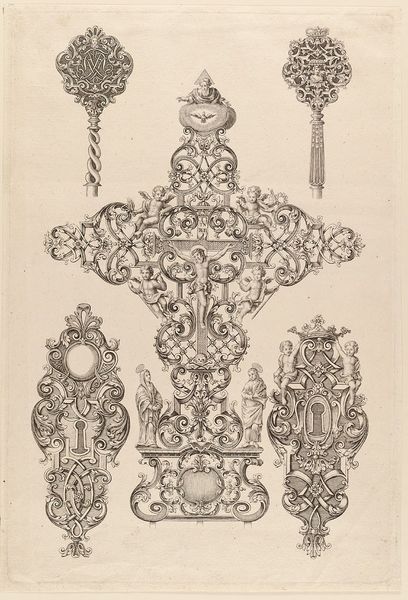
Titel: Ein Kruzifix, zwei Schlüssel und Beschläge, Blatt aus der Folge 'Neü inventiertes Schlosser Reiß=Buch gezeichnet von Frank Leopold Schmittner Schlosser gesell'
Künstler: Franz Leopold Schmittner
Standort: Hamburg
Institution: Museum für Kunst und Gewerbe Hamburg
Schlagwörter: zeichnung, barock, johannes, taube, grafik, graphik, figuren, ornamente, fotografie, photographie, kreuz, druckgraphik, druckgrafik, radierung, kunstgewerbe, christus, laubwerk, blattwerk, heiliger, schlüssel, heilig, putten, maria, kunsthandwerk, schlüsselloch, christi, amoretten, geist, gottvater, bandelwerk, reproduktionen, barockzeit, barockzeitalter, industriedesign, druckerzeugnisse, schädel, ornamentstich, vorlageblätter, schlosserarbeit